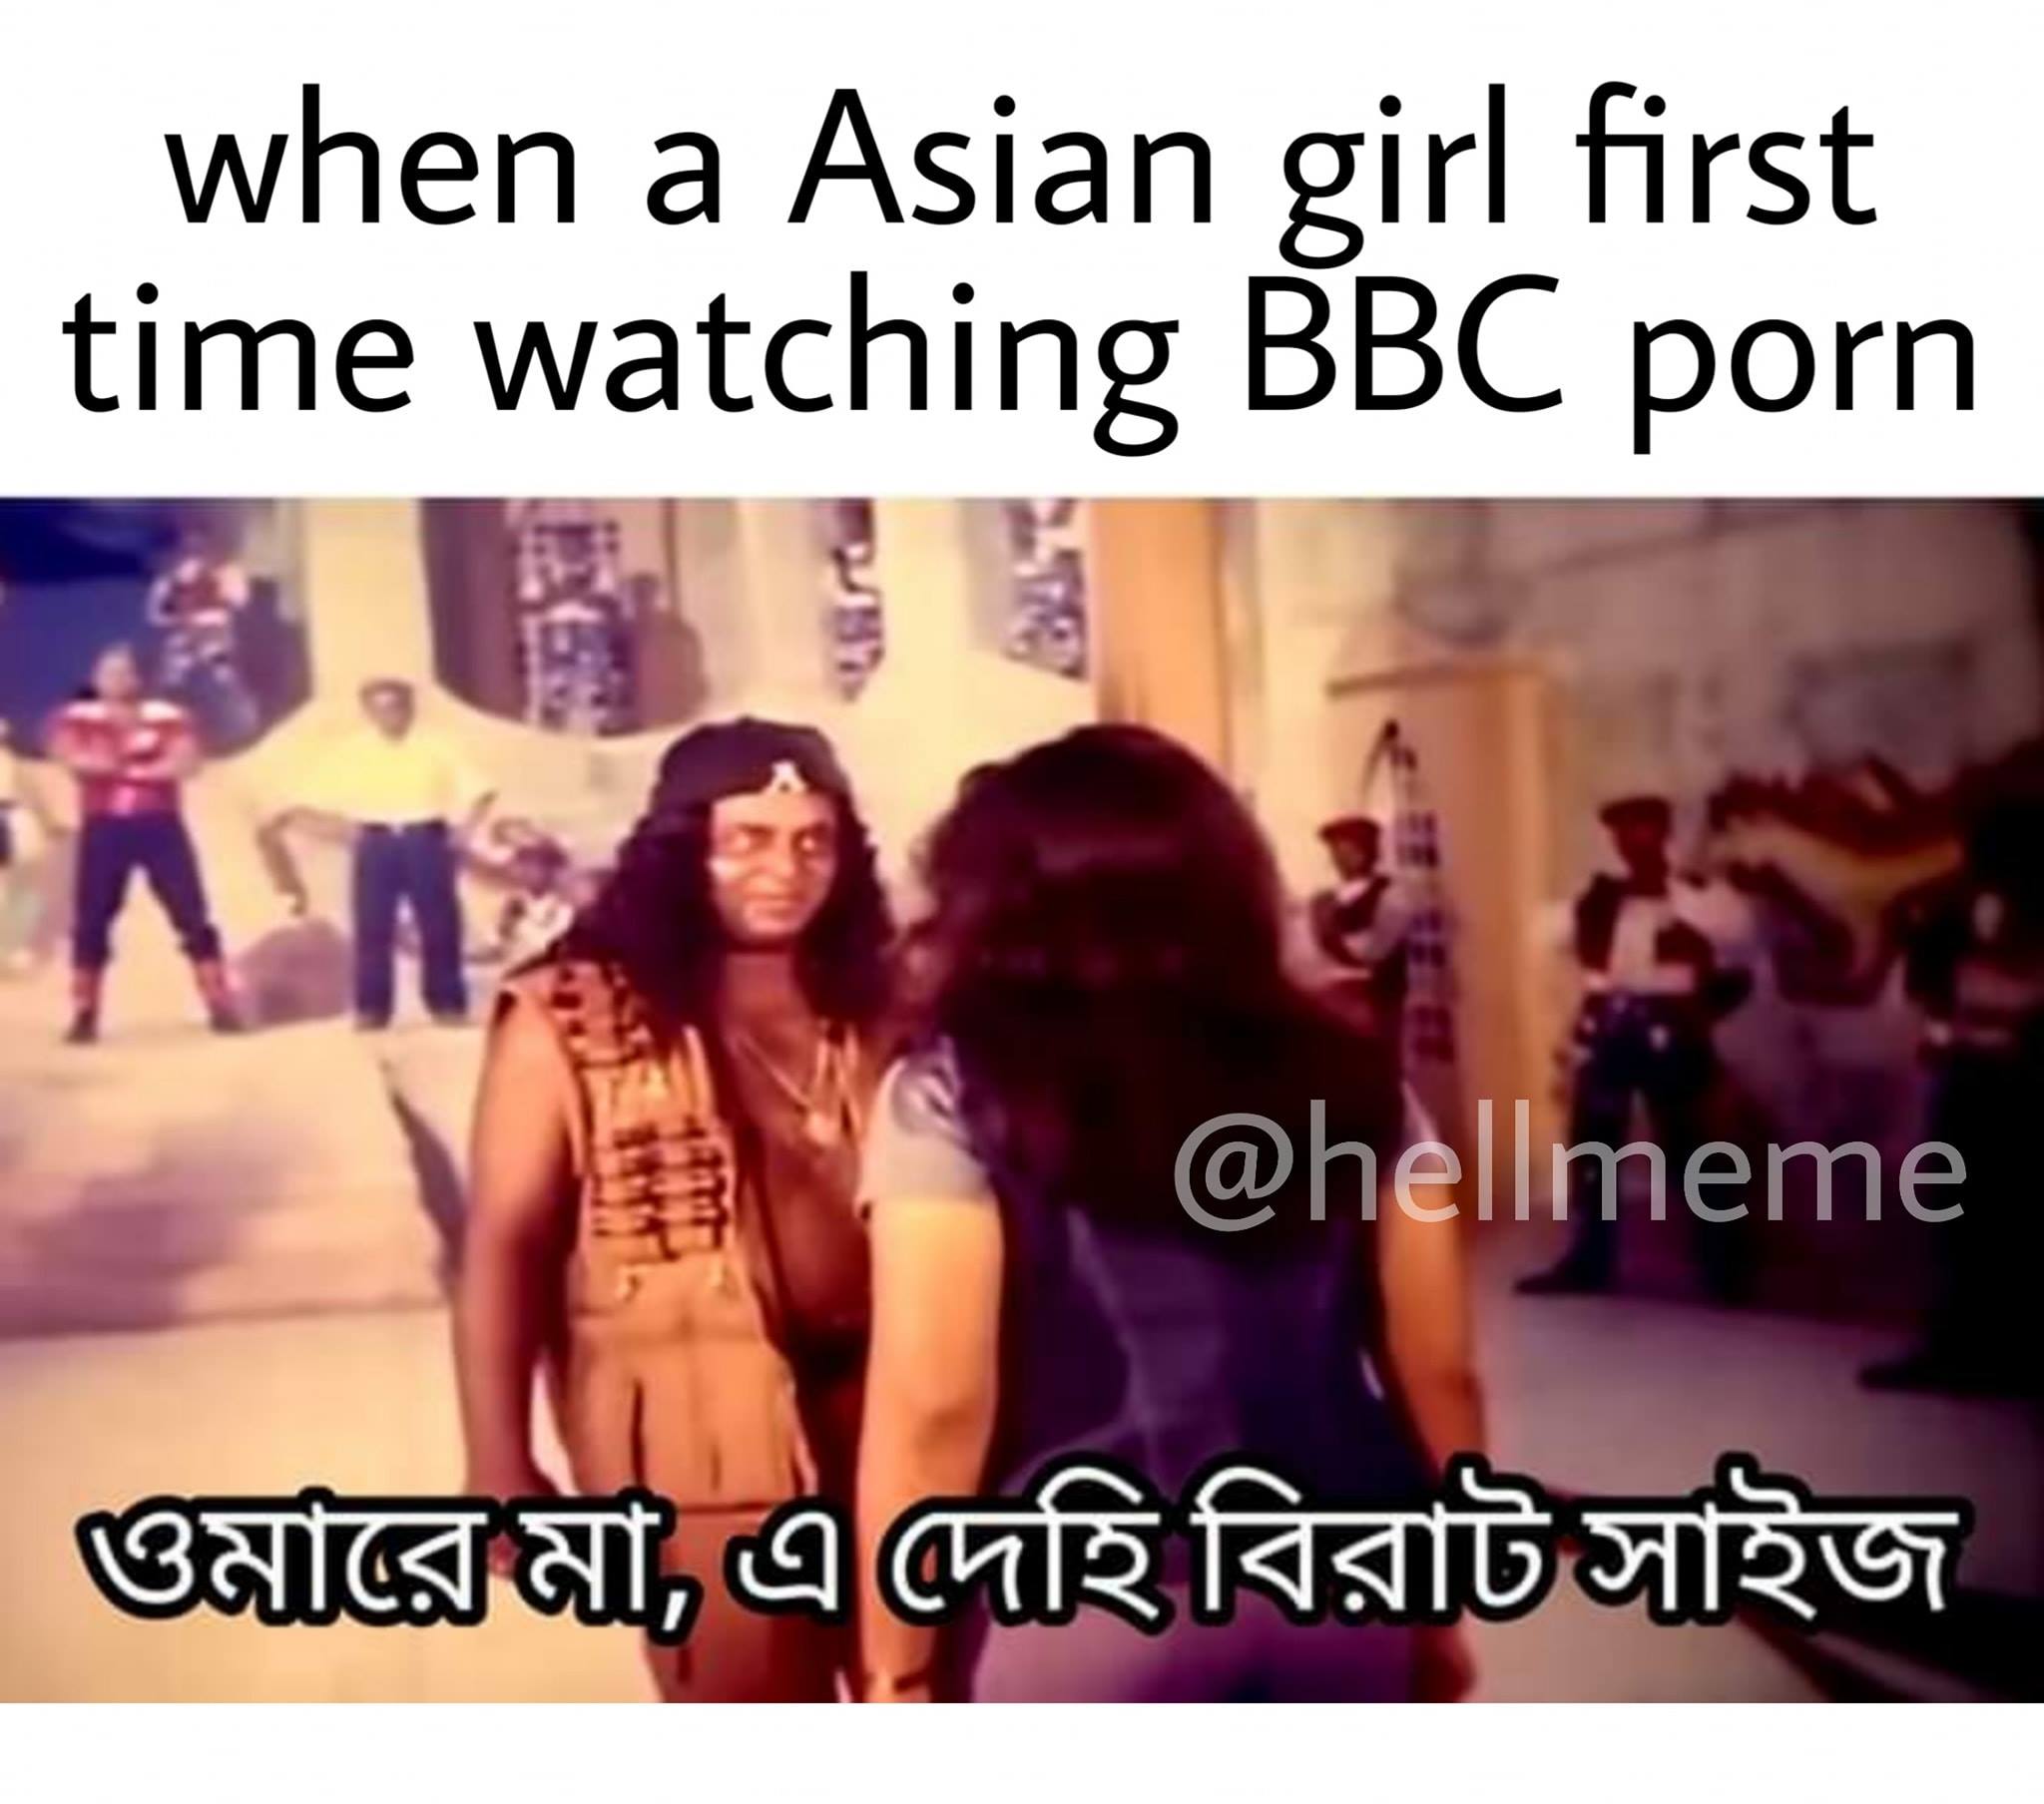
Text: when a Asian girl first time watching BBC porn  ওমারে মা , এ দেহি বিরাট সাইজ
Label: Hate
Hate category: Personal Offence
Targeted group: Individual